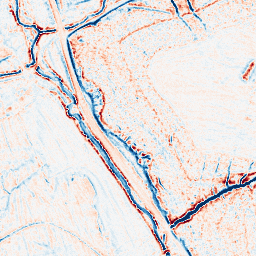
Category: edge_preserving
Decomposition family: bilateral
Decomposition parameters: d: 9
sigma_color: 150
sigma_space: 25
Upsampling method: sinc_hamming
Upsampling parameters: scale: 4
kernel_size: 16
Upsampling scale: 4